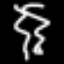
Label: squiggle